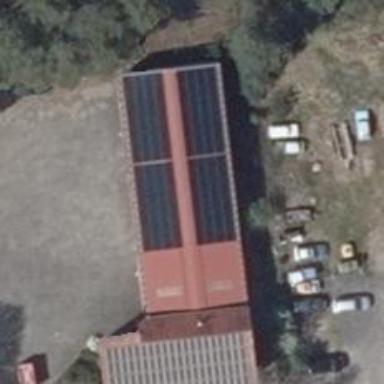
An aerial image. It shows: Solar-powered generator using photovoltaic technology. This small installation generates electricity through solar photovoltaic panels.